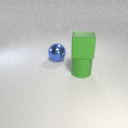
large green rubber cube above large green rubber cylinder